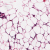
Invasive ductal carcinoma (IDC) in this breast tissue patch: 0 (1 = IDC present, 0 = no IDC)